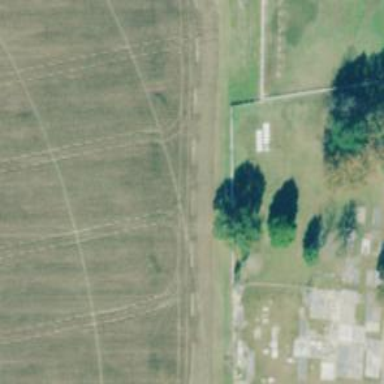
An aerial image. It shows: Graveyard.